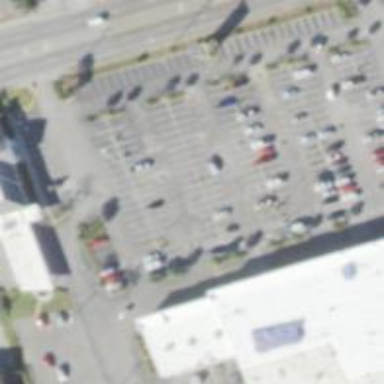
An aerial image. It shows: Parking space is available.